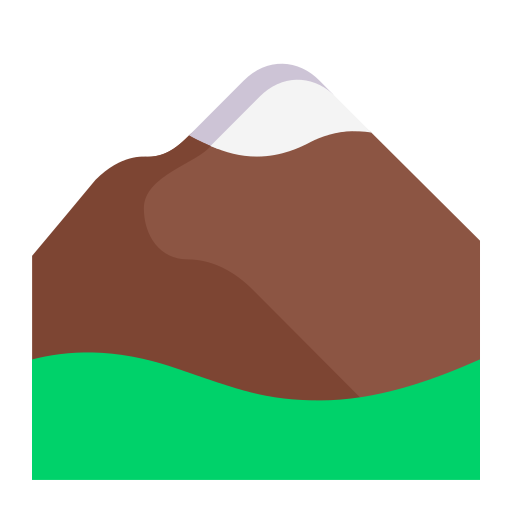
mountain flat